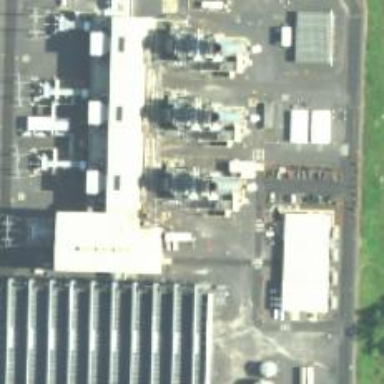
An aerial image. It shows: Gas-powered generator. It is gas turbine type generator.